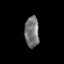
Tissue: prostate
Cell type: T cells
Senescence score: 0.3281
Nuclear area (px): 442
Mean DAPI intensity: 115.464